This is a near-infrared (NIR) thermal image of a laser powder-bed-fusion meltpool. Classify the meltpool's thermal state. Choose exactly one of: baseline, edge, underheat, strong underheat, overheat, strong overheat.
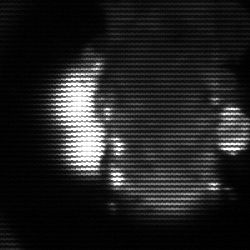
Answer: strong underheat